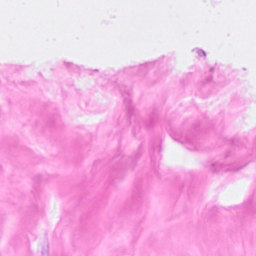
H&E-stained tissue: Breast